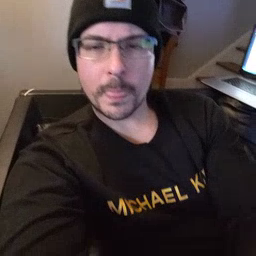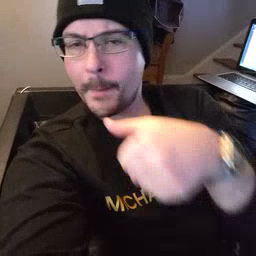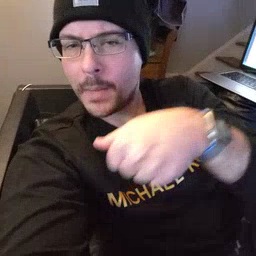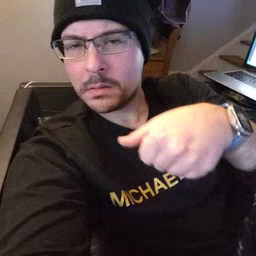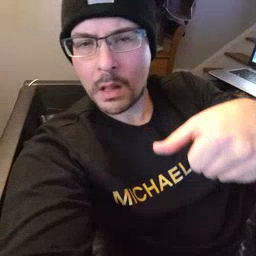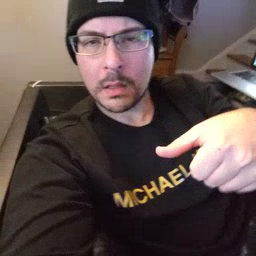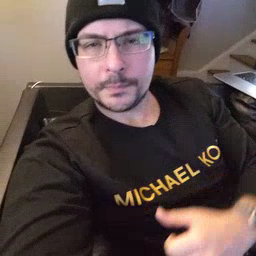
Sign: puzzle